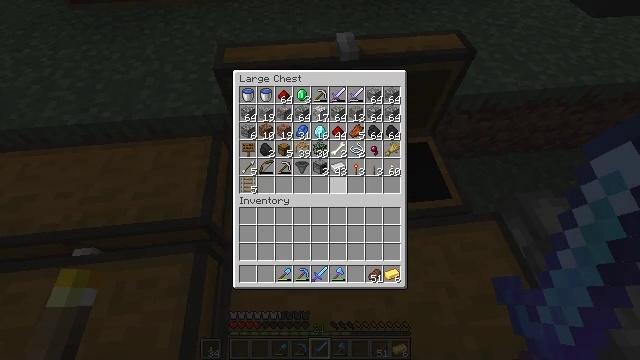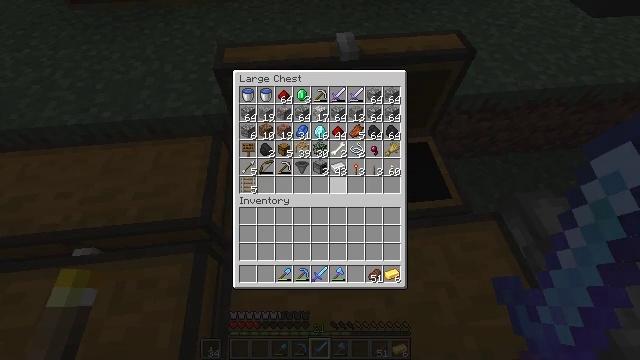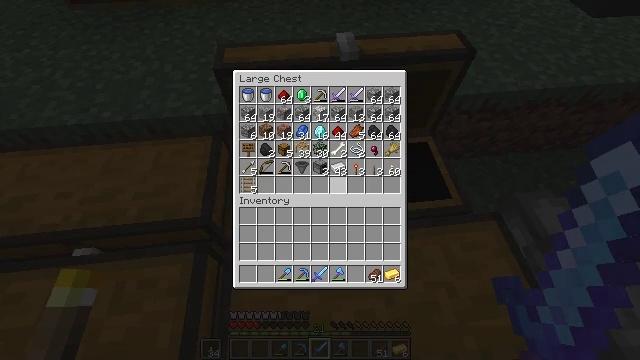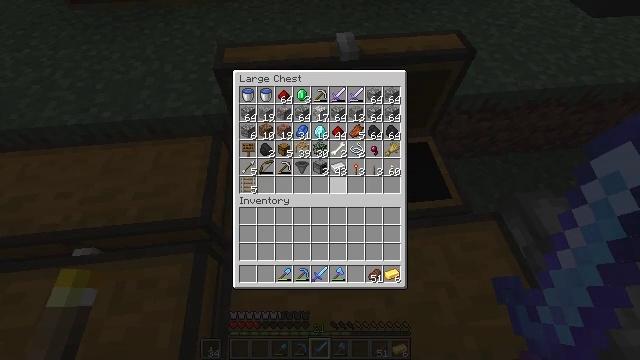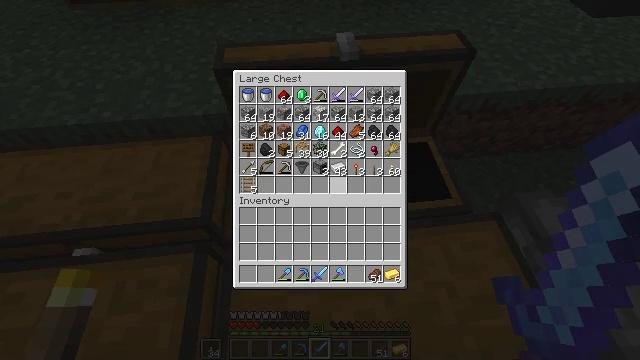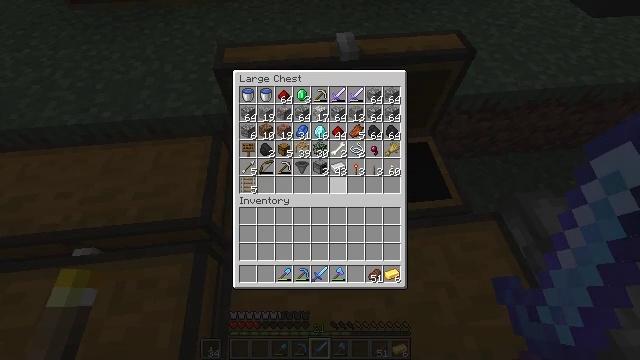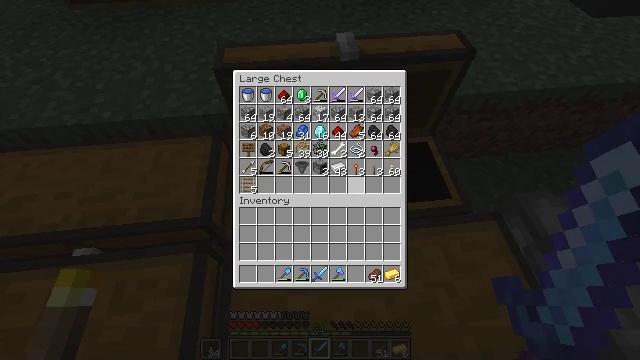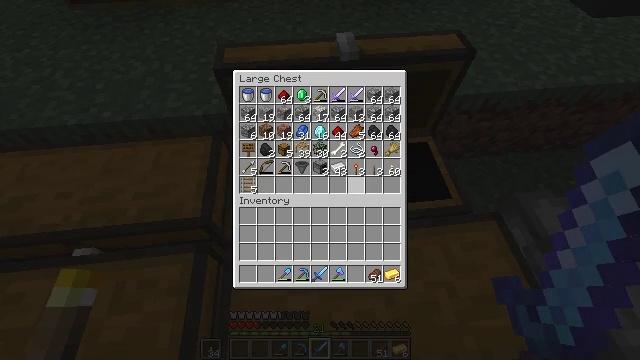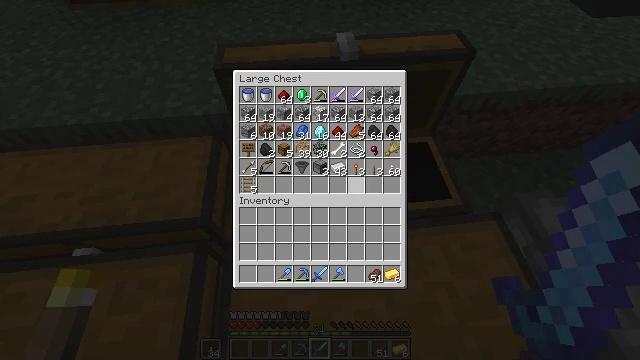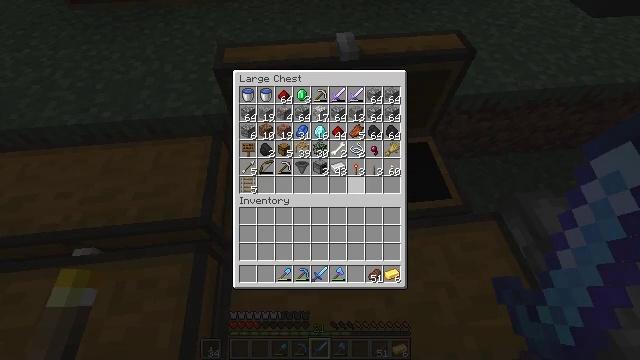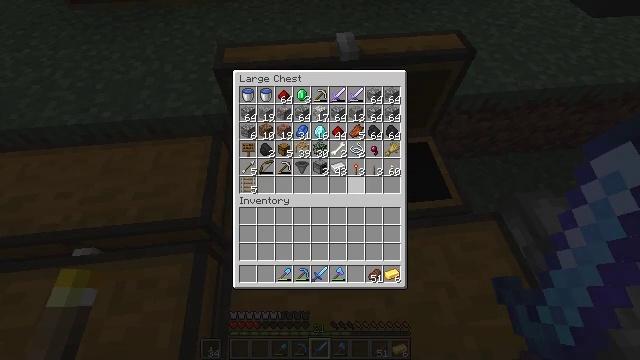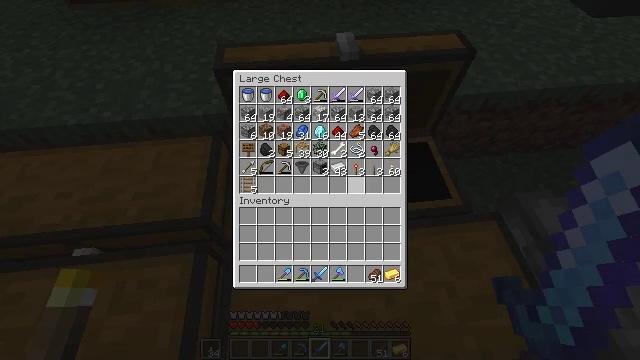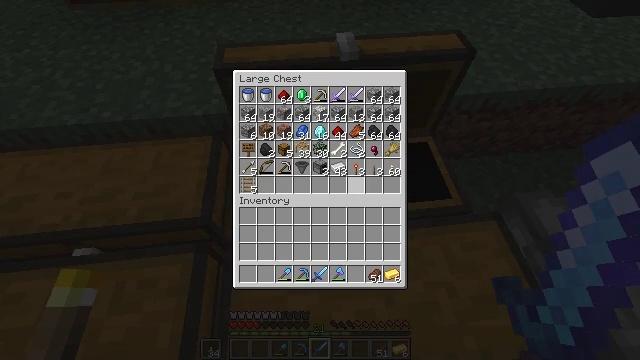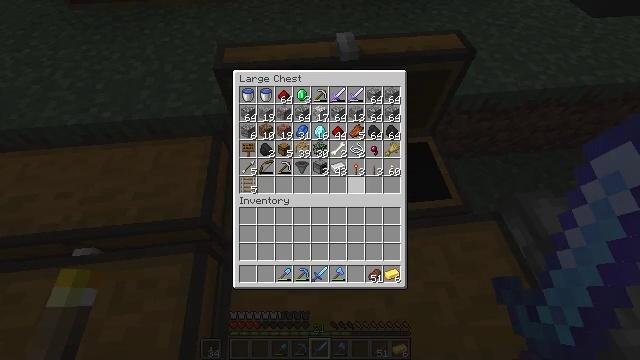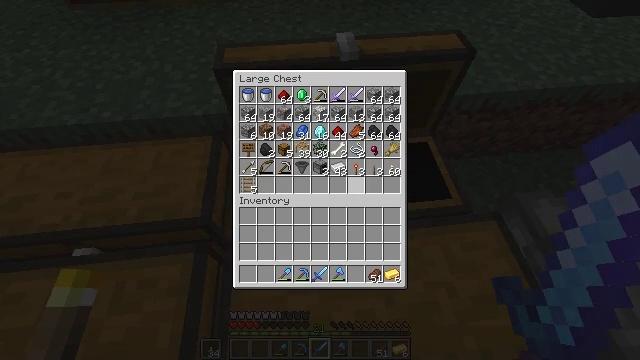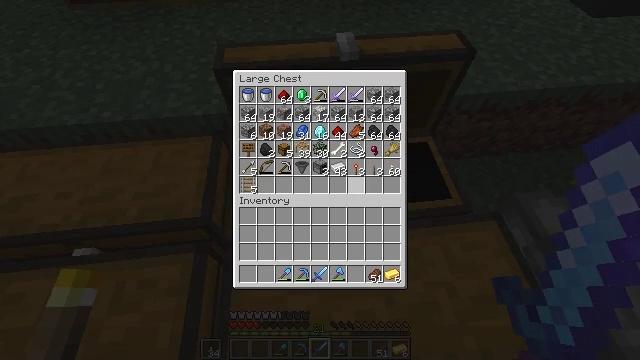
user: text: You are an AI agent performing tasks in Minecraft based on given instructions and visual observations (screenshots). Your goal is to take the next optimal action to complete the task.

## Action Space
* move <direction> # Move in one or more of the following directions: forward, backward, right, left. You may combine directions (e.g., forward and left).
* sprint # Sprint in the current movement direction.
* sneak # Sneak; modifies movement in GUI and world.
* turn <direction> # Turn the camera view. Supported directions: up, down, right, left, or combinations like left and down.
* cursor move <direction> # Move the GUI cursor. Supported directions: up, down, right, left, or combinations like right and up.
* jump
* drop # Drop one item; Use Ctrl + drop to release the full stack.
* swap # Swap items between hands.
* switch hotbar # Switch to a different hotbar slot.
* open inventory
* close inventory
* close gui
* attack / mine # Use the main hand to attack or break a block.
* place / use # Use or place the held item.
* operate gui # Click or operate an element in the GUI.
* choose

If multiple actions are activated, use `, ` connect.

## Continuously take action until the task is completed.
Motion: motion action
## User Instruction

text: Craft powered rail with the necessary materials.
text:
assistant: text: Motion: no_op
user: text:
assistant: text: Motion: no_op
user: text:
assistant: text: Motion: no_op
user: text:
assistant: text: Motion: no_op
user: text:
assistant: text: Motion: no_op
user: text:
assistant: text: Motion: no_op
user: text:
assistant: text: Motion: no_op
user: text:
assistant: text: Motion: no_op
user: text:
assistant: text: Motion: no_op
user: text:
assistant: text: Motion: no_op
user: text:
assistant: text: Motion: no_op
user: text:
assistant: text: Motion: no_op
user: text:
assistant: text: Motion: no_op
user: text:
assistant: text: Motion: no_op
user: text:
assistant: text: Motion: no_op
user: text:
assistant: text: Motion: no_op
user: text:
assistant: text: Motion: no_op
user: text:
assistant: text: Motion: no_op
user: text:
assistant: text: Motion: no_op
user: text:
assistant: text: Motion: no_op
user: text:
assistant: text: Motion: close gui
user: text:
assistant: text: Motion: no_op
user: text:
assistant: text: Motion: no_op
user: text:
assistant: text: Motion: turn right
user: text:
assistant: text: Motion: turn right and down
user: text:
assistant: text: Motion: turn right and down
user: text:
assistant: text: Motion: turn right and down
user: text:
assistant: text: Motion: turn right and down
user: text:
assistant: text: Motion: turn down, use / place
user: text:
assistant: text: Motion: use / place